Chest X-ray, PA view. Patient: 19 years old, sex F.
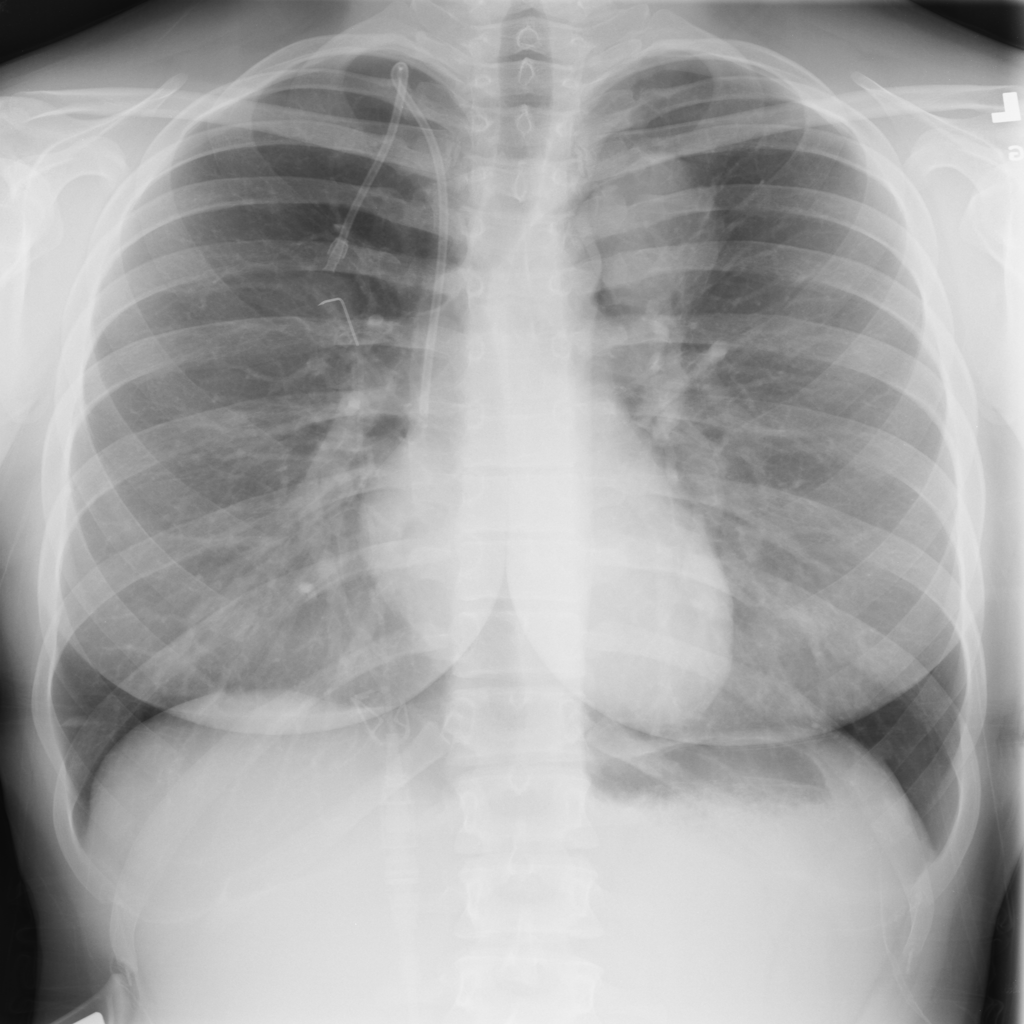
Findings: Mass